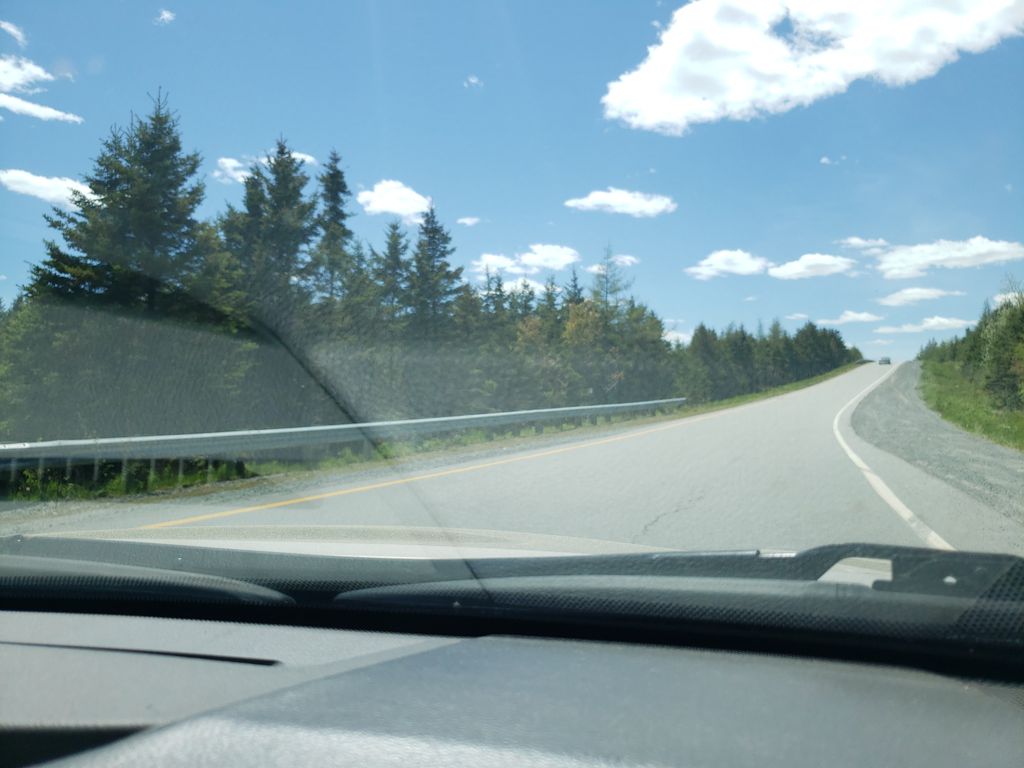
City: halifax